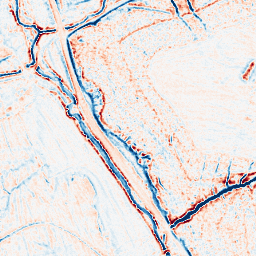
Category: edge_preserving
Decomposition family: bilateral
Decomposition parameters: d: 9
sigma_color: 75
sigma_space: 25
Upsampling method: sinc_blackman
Upsampling parameters: scale: 4
kernel_size: 8
Upsampling scale: 4